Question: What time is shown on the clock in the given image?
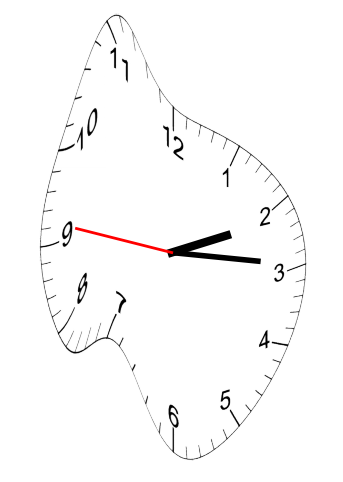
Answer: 02:14:46